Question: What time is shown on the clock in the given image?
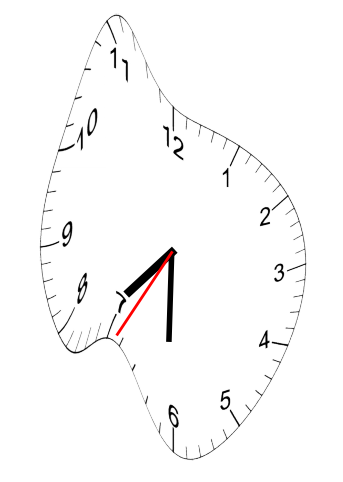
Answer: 07:30:35